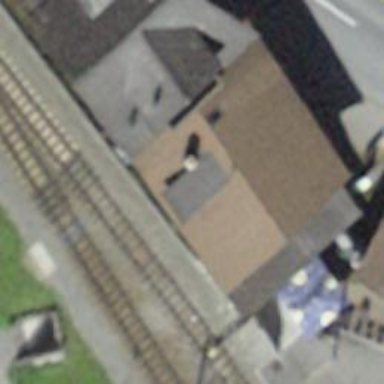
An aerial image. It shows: Restaurant.